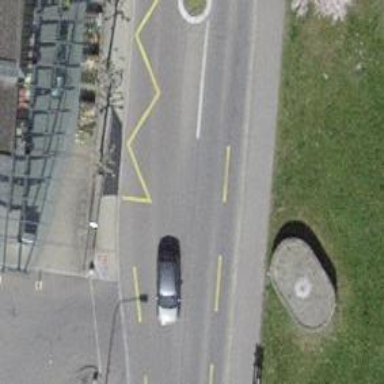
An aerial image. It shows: Bus stop equipped with public transport stop position.